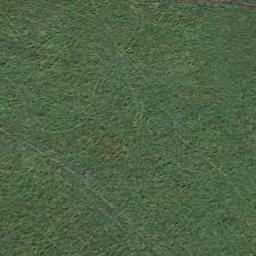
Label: meadow